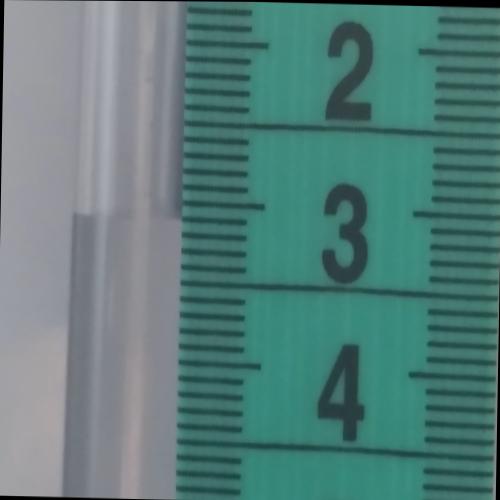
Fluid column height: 3.1 cm